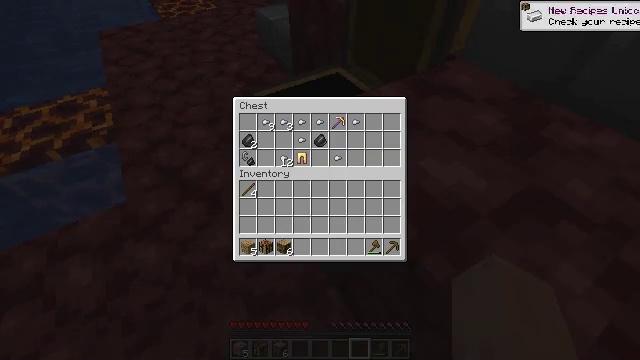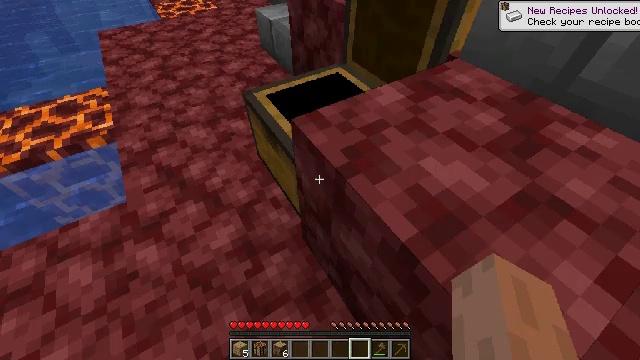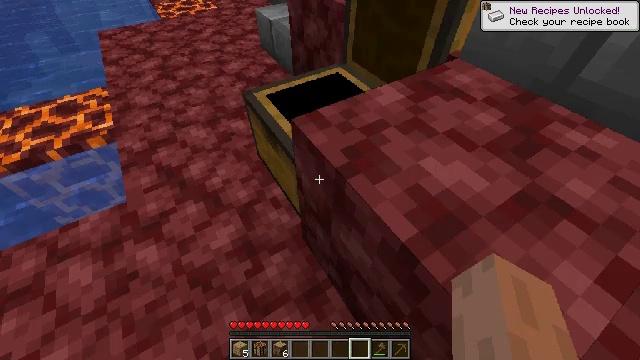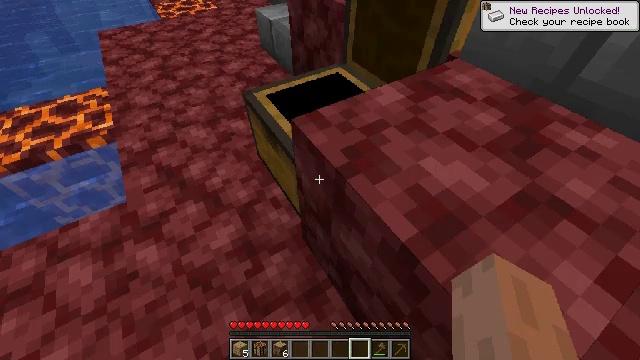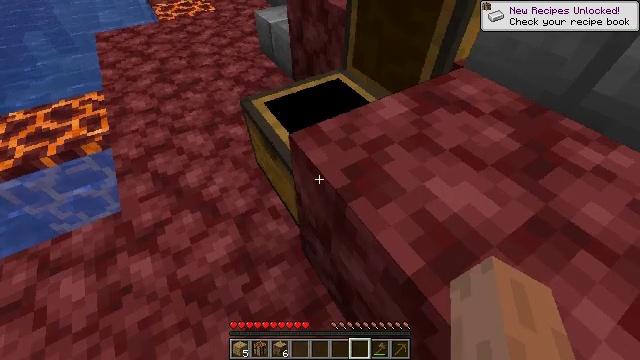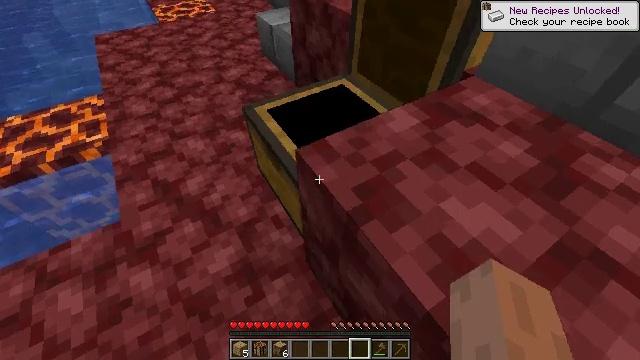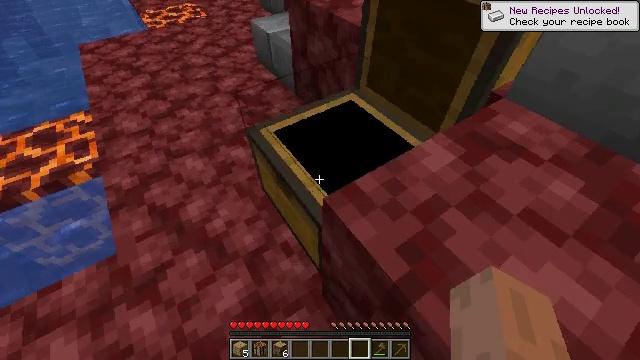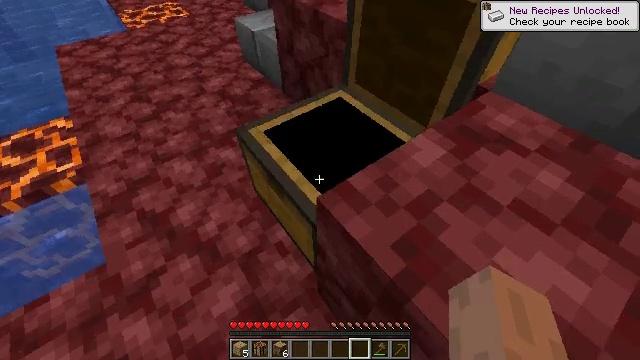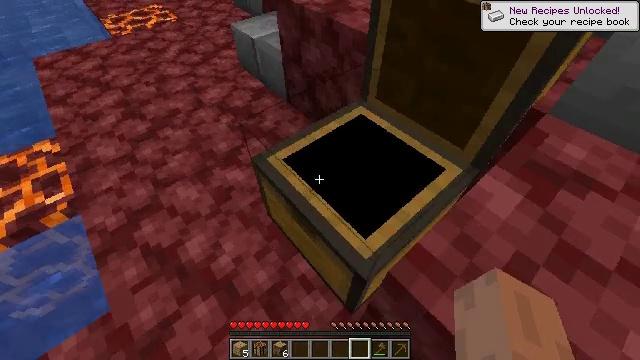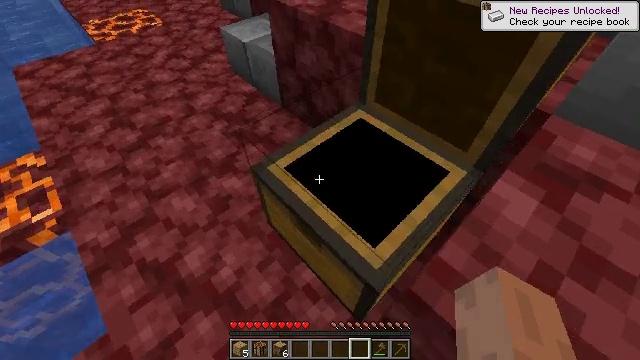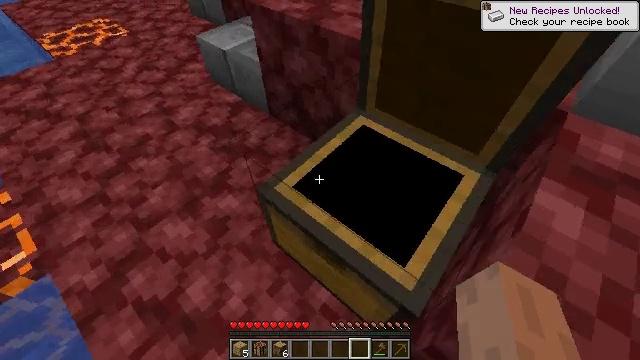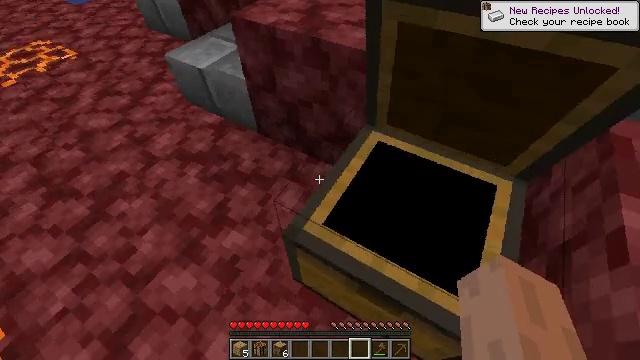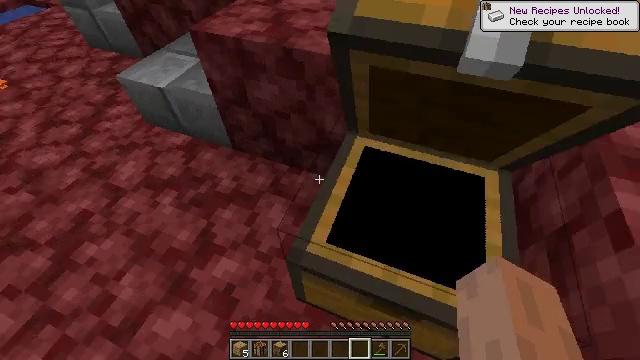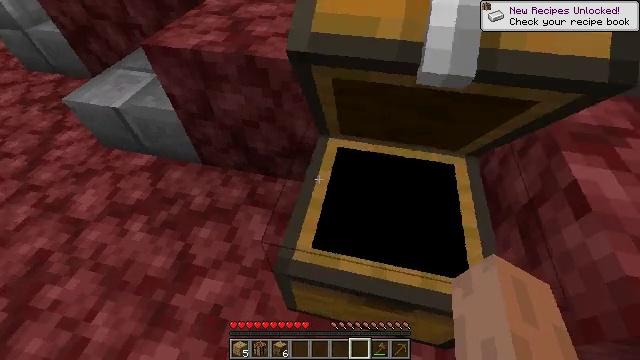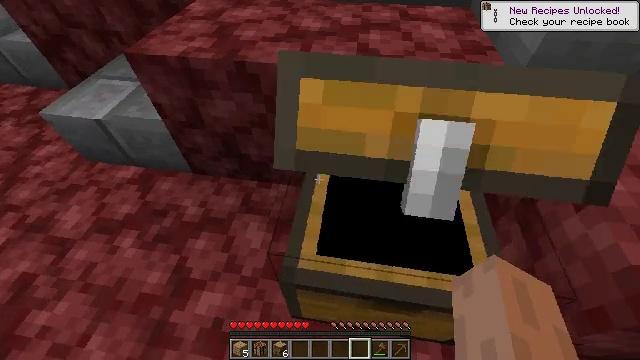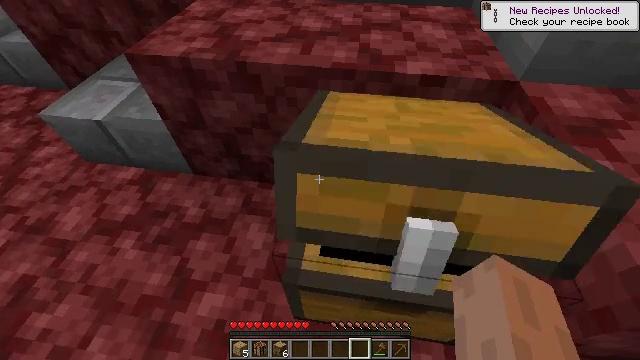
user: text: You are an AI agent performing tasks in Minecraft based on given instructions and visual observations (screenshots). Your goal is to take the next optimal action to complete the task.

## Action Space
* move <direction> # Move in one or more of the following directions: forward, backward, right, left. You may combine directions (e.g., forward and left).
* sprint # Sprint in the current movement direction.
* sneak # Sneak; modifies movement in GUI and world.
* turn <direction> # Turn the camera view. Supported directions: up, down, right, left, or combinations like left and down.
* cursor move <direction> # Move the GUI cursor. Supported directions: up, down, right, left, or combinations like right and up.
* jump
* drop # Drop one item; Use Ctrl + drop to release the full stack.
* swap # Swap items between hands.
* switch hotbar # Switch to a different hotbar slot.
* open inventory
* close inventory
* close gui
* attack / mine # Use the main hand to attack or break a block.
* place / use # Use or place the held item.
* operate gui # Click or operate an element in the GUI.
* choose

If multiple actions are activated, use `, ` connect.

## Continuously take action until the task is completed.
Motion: motion action
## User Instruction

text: Mine the chest to collect it.
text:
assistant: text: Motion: no_op
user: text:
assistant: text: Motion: close gui
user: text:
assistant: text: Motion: open inventory
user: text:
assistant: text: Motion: move forward, open inventory
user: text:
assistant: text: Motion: move forward
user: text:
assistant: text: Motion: move forward, turn right
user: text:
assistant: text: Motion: move forward, turn right
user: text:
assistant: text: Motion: move forward, turn right
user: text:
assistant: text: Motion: move forward and move left, turn right
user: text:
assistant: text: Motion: move forward and move left, turn right
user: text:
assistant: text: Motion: move forward and move left, turn right
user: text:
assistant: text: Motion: turn right
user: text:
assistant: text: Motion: turn right
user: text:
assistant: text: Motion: turn right
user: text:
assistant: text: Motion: no_op
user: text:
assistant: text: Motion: no_op
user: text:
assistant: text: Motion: no_op
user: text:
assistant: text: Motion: turn right
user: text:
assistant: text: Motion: turn right
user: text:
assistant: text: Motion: turn right
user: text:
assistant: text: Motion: no_op
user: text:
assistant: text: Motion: no_op
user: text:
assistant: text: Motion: no_op
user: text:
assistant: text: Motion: no_op
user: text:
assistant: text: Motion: no_op
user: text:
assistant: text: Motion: no_op
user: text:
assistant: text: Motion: no_op
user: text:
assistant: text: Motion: no_op
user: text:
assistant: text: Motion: no_op
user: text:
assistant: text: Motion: no_op